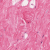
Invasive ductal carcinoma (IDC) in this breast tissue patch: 0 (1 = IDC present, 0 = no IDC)